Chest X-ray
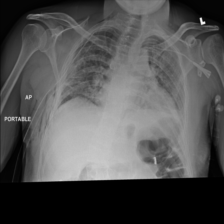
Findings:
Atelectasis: negative
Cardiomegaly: negative
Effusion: negative
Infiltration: positive
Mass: negative
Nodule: negative
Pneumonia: negative
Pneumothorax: negative
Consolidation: negative
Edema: negative
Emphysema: positive
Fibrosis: negative
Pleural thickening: negative
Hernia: negative